Interaction volume radius: 10 \u00c5
Interaction volume height: 30 \u00c5
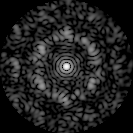
Disorder parameter: 0.6944